Interaction volume radius: 10 \u00c5
Interaction volume height: 15 \u00c5
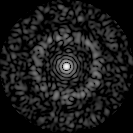
Disorder parameter: 0.8461